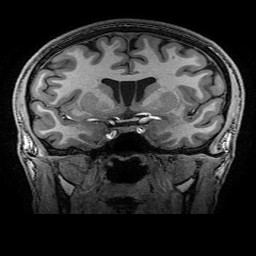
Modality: T1w
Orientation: sagittal
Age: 20
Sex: male
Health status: healthy